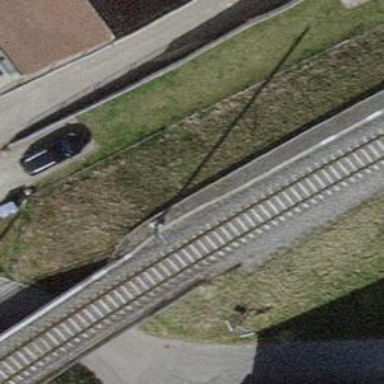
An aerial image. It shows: Single-track railway bridge with electrified contact line.